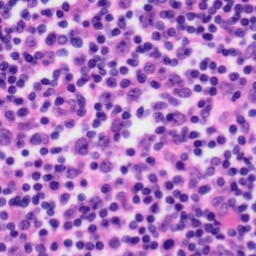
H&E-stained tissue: Tonsil